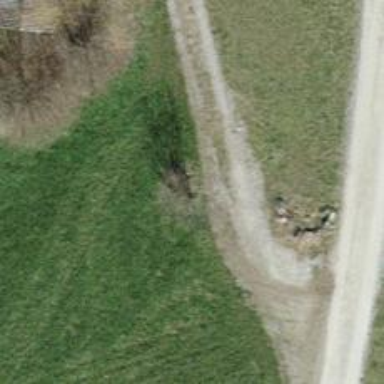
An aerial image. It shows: Pipeline marker.